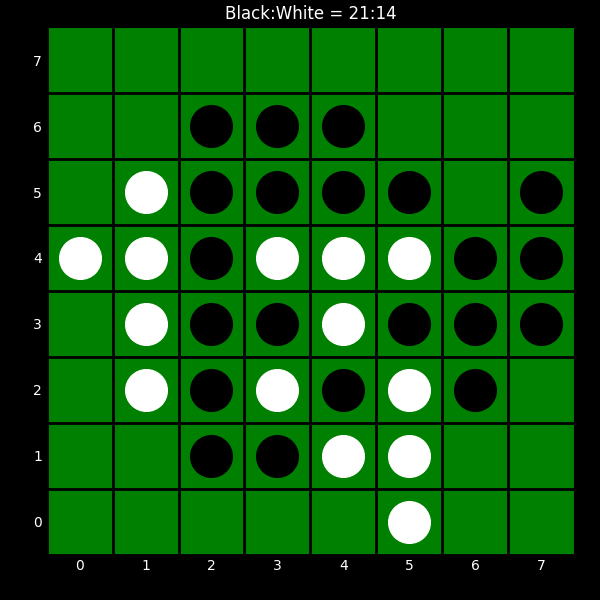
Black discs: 21
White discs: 14